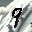
Label: 9